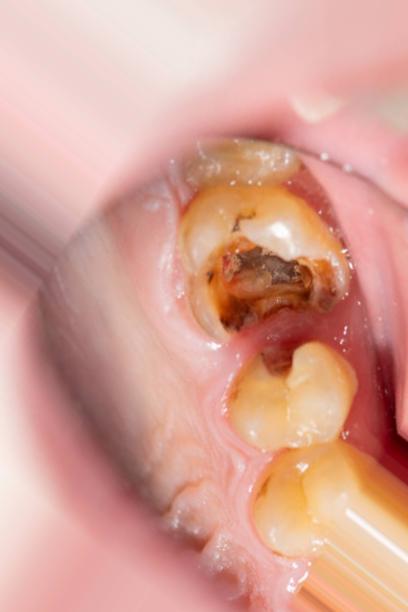
Condition: Caries